Question: I'm trying to display a list of all events for a particular venue depending on the file name ('ex: page.php?id=5'),
However the basic information, in this case Venue name and Venue Type get's duplicated with each event.
Here's how it looks:

And here's the code:
'''
$id = (int) $_GET['id'];
$data = mysql_query("
SELECT
venues.*,
venue_types.TYPE_NAME,
events.EVENT_NAME,
events.EVENT_DESC
FROM
venues
INNER JOIN venue_types
ON venues.VENUE_TYPE = venue_types.ID
INNER JOIN events
ON events.VENUE_LOCATION = venues.ID
WHERE
events.VENUE_LOCATION = venues.ID
AND
venues.id = ".$id) or die(mysql_error());
while($info = mysql_fetch_array( $data ))
{
Print "Venue name:" . $info['VENUE_NAME'] . "<BR>";
Print "Venue Type:" . $info['TYPE_NAME'] . "<BR><BR>";
echo "Event name:" . $info['EVENT_NAME'] . "<BR>";
echo "Event description:" . $info['EVENT_DESC'] . "<BR>";
'''
Thanks for reading!
Edit: Info for kirilloid
What I meant that the list will be in the middle of the page, which will be surrounded by other content which might and might not be retrieved from MySQL that I do not want to duplicate. What I meant was that if there was something simpler where the code could look like:
'''
echo "<html> la la la
<Body>
la la la MYSQL_ROW la la la
la la la
stuff I don't want looped";
echo "
------------------------
LOOPED LIST
------------------------
";
echo "
more stuff I don't want looped
la la la MYSQL_ROW_ALSO la la la
</body></html>
'''
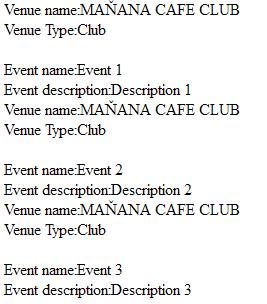
Answer: For grouping I commonly use the following pattern:
- - -
BTW, I have found a bug on SO. Code is not formatted as code just after the list w/o such line.
'''
$last_venue_name = null;
while (...) {
if ($last_venue_name != $info['VENUE_NAME']) {
$last_venue_name = $info['VENUE_NAME'];
Print "Venue name:" . $info['VENUE_NAME'] . "<BR>";
Print "Venue Type:" . $info['TYPE_NAME'] . "<BR><BR>";
}
'''
Fetch all data into 2-dim array, i.e. like
'''
$infos = array(
mysql_fetch_array($data),
mysql_fetch_array($data)
)
'''
out stuff you don't want to be repeated:
'''
echo $infos[0]['VENUE_NAME']
'''
out loop stuff:
'''
foreach($infos as $info) {
echo $info['EVENT_NAME']
'''
And repeat again.
You'll need to check: 'if (!empty($infos))' before reading '0' element from array.
If I'd know, that there will be only one distinct 'VENUE_NAME' across all records, I'd do it with 2 separate 'SQL' queries.